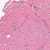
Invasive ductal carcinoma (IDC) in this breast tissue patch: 0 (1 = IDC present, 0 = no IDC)